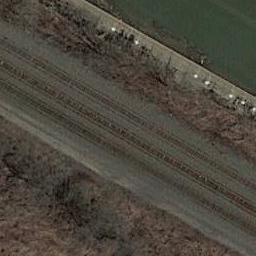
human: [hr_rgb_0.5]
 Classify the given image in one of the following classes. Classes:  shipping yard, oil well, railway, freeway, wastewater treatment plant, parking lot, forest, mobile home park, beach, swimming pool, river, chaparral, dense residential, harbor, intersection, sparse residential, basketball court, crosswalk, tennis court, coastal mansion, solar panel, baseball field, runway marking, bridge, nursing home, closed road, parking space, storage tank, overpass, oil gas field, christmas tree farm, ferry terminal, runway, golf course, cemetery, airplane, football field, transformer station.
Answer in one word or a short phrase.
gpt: railway